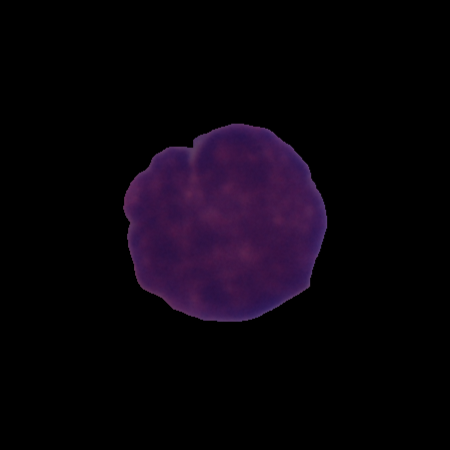
Label: cancer